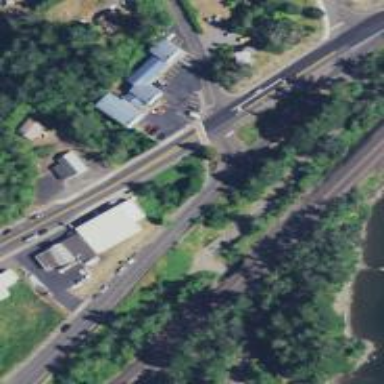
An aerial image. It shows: Unclassified road with bridge.